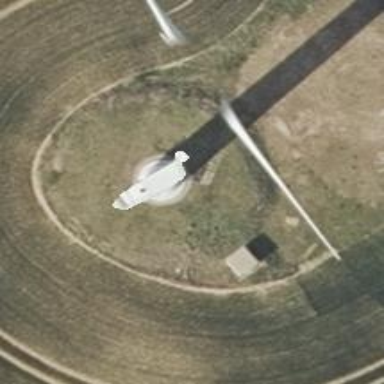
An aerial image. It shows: Wind generator with horizontal axis. The generator is wind turbine.